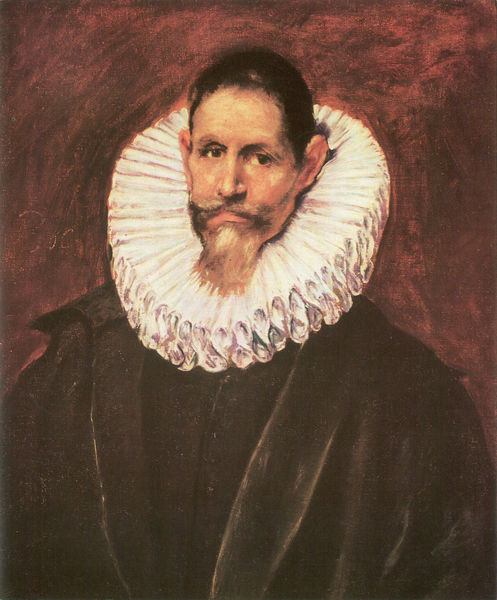
Titel: Bildnis des Jerónimo de Cevallos
Künstler: El Greco
Standort: Madrid
Institution: Museo del Prado
Schlagwörter: dunkel, gemälde, kopf, mann, schatten, umhang, weiß, braun, frisur, grau, haar, hell, hintergrund, licht, mund, nase, ohr, schwarz, stirn, ölbild, blick, rot, hochformat, bart, blond, jacke, schnurrbart, wand, augen, falten, gesicht, kragen, samt, stehen, vollbart, bildnis, halskrause, holland, niederlande, portrait, porträt, öl, auge, geistlicher, haare, mantel, reich, stehend, brustbild, frontal, knopf, lippen, ohren, kamin, spanien, wangen, violett, ausdruck, wagenrad, ernst, aufrecht, goya, robe, rüschen, knöpfe, kinnbart, oberkörper, revers, ziegenbart, weste, schwarze haare, ausgemergelt, spanisch, dreiviertel, verkniffen, bürger, krause, spitzbart, wangenknochen, frontalansicht, seriös, rotbraun, wams, pastor, priester, pinselstriche, adliger, wichtig, oberlippenbart, persönlichkeit, schnäuer, weißer kragen, el greco, geist, inquisition, hochmut, portäit, energie, spanische mode, abgeschabt, fanatismus, gefältet, hohlwangig, mante', mühlstein, rüschenkragen, schwarzäugig, seelenfeuer, segelohren, verblendung, wahn, schwarzer mantel, lange nase, große ohren, agenrad, boc